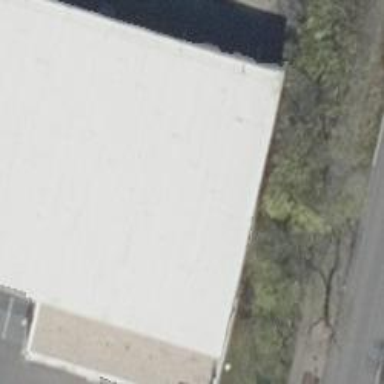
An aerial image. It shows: Supermarket located in building.